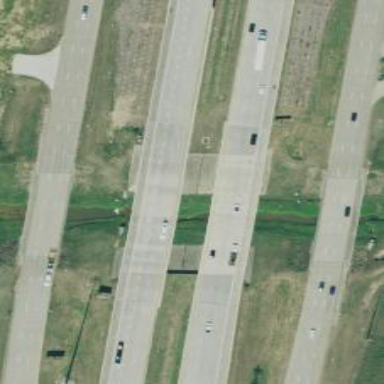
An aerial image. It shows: Motorway bridge.